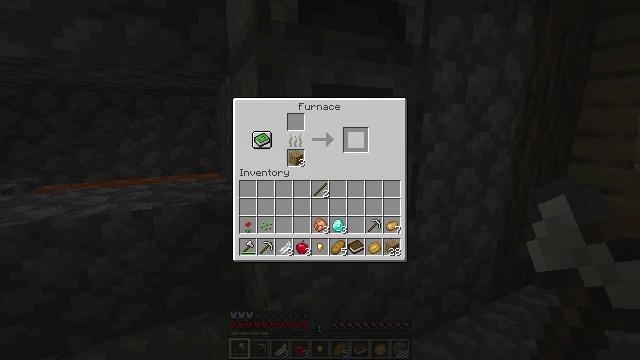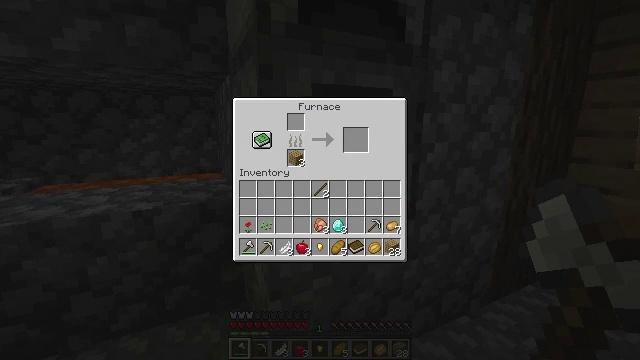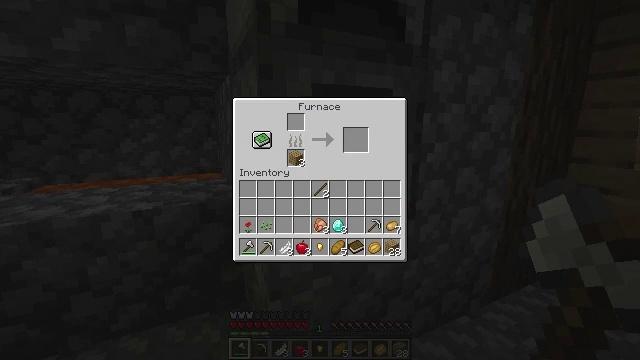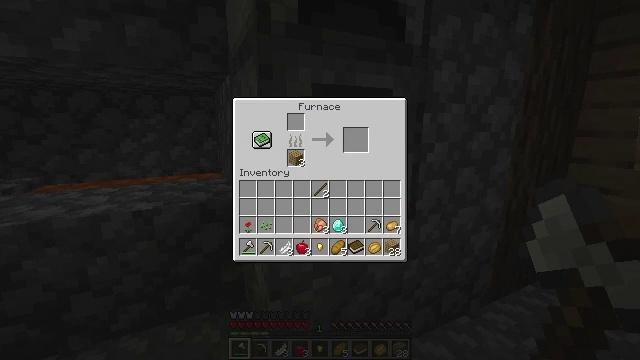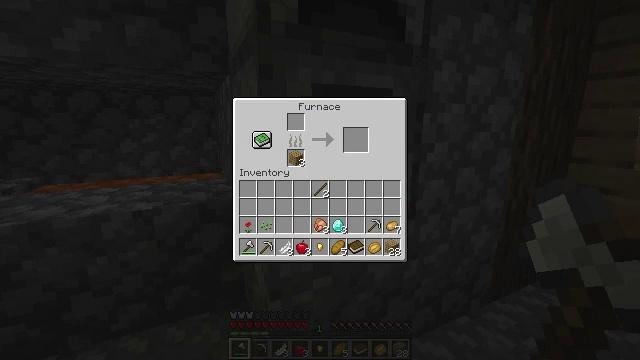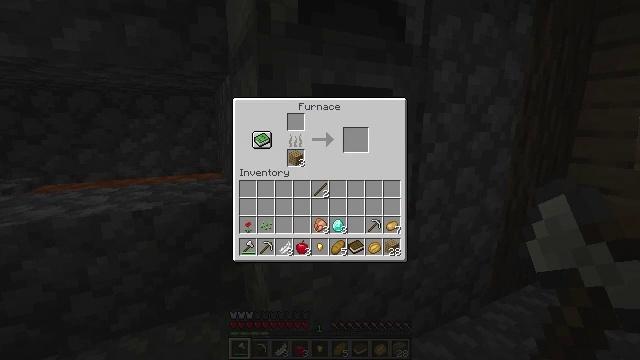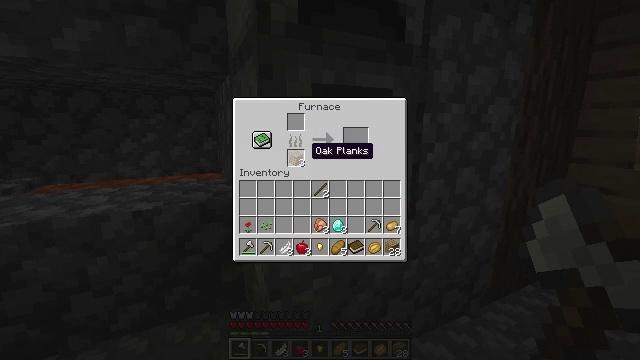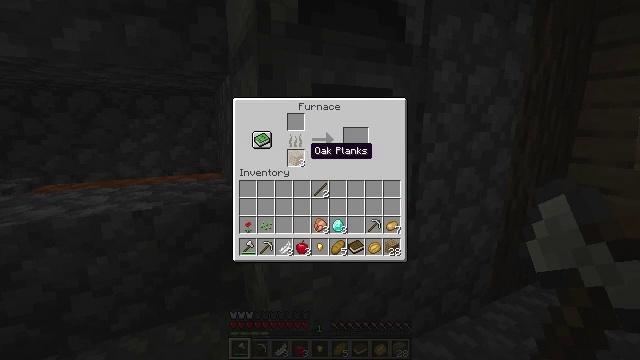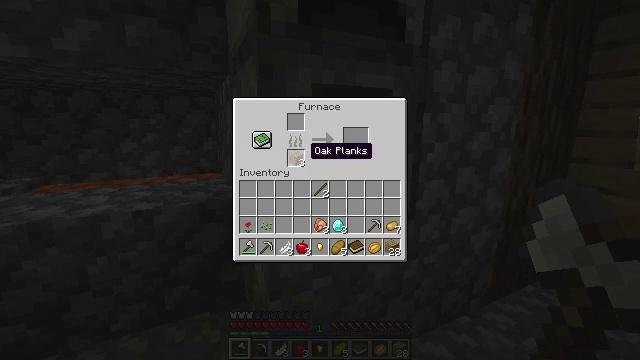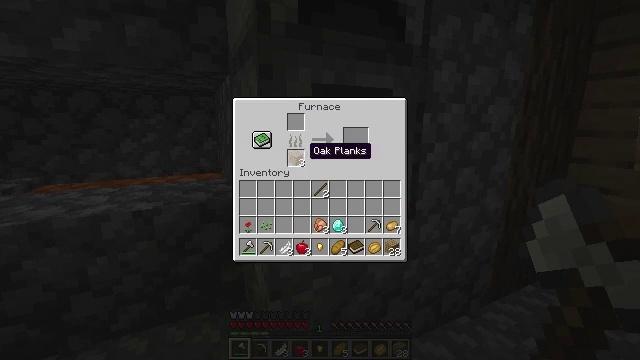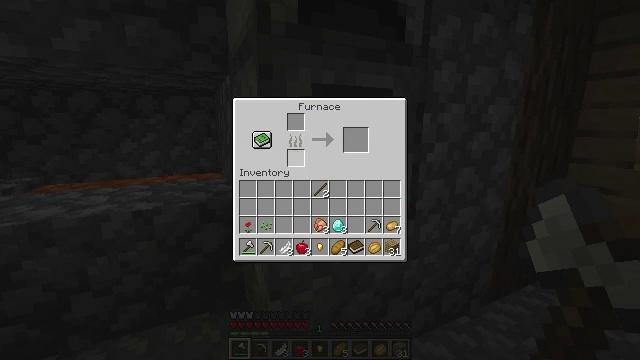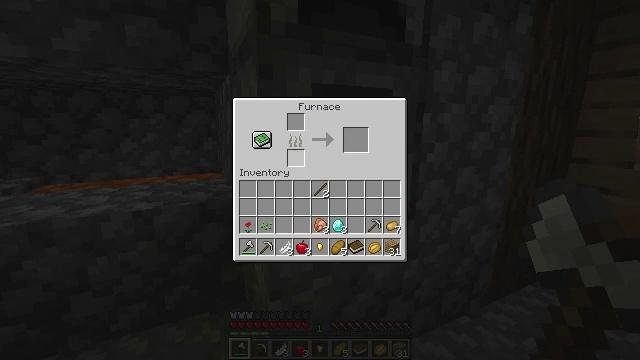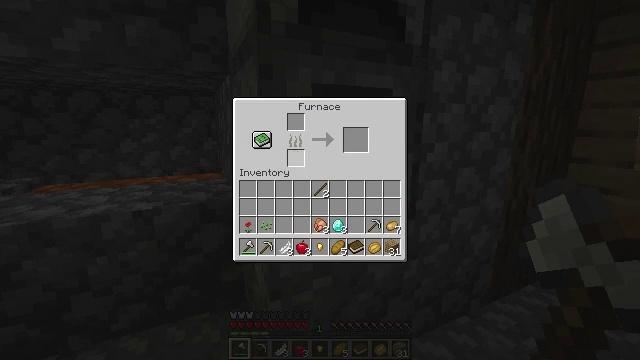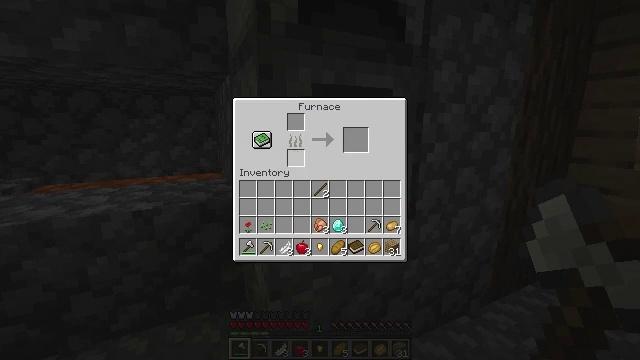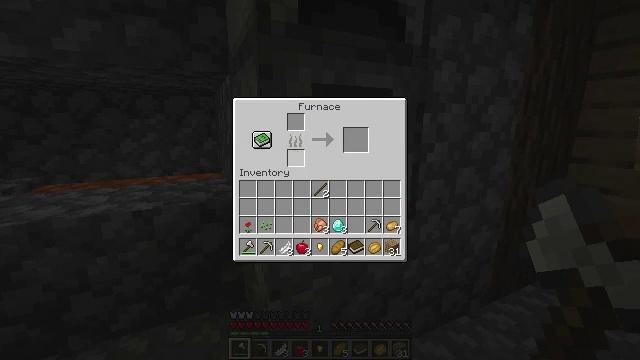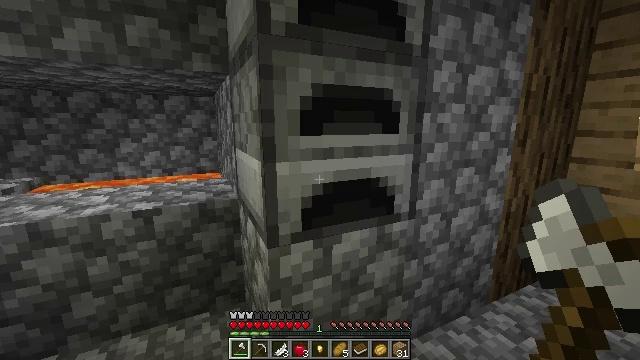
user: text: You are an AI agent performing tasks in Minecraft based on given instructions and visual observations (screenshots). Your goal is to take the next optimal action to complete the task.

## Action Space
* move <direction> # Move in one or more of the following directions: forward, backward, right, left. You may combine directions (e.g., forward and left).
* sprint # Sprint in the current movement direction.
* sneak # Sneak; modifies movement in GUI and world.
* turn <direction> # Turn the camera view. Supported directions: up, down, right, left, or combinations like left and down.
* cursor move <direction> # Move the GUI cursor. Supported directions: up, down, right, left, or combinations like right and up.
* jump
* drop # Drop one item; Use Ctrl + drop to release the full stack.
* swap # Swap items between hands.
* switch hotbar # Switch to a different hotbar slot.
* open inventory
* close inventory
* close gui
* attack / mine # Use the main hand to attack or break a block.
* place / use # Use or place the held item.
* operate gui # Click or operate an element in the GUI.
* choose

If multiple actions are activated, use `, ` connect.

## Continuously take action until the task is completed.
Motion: motion action
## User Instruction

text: Clear away tall grass.
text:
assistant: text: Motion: cursor move left and down
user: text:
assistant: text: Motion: cursor move left and down
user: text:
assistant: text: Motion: cursor move left
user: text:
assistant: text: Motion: no_op
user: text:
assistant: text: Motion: no_op
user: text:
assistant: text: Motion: no_op
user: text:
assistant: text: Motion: sneak
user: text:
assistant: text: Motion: sneak
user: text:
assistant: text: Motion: sneak
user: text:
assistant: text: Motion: sneak, operate gui
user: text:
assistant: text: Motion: sneak, operate gui
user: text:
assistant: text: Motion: sneak, operate gui
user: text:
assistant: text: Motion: sneak
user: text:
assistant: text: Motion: no_op
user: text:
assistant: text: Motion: no_op
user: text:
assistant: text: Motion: no_op
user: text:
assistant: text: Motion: no_op
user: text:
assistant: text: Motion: close gui
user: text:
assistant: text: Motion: open inventory
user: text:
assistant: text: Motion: no_op
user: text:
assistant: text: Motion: no_op
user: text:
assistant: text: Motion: no_op
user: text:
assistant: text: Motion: no_op
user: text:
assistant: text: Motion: no_op
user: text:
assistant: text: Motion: no_op
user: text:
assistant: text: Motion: no_op
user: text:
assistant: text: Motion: turn left
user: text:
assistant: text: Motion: turn left
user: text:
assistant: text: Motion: turn left
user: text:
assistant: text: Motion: no_op